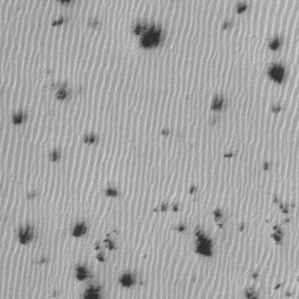
Label: frost